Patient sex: M
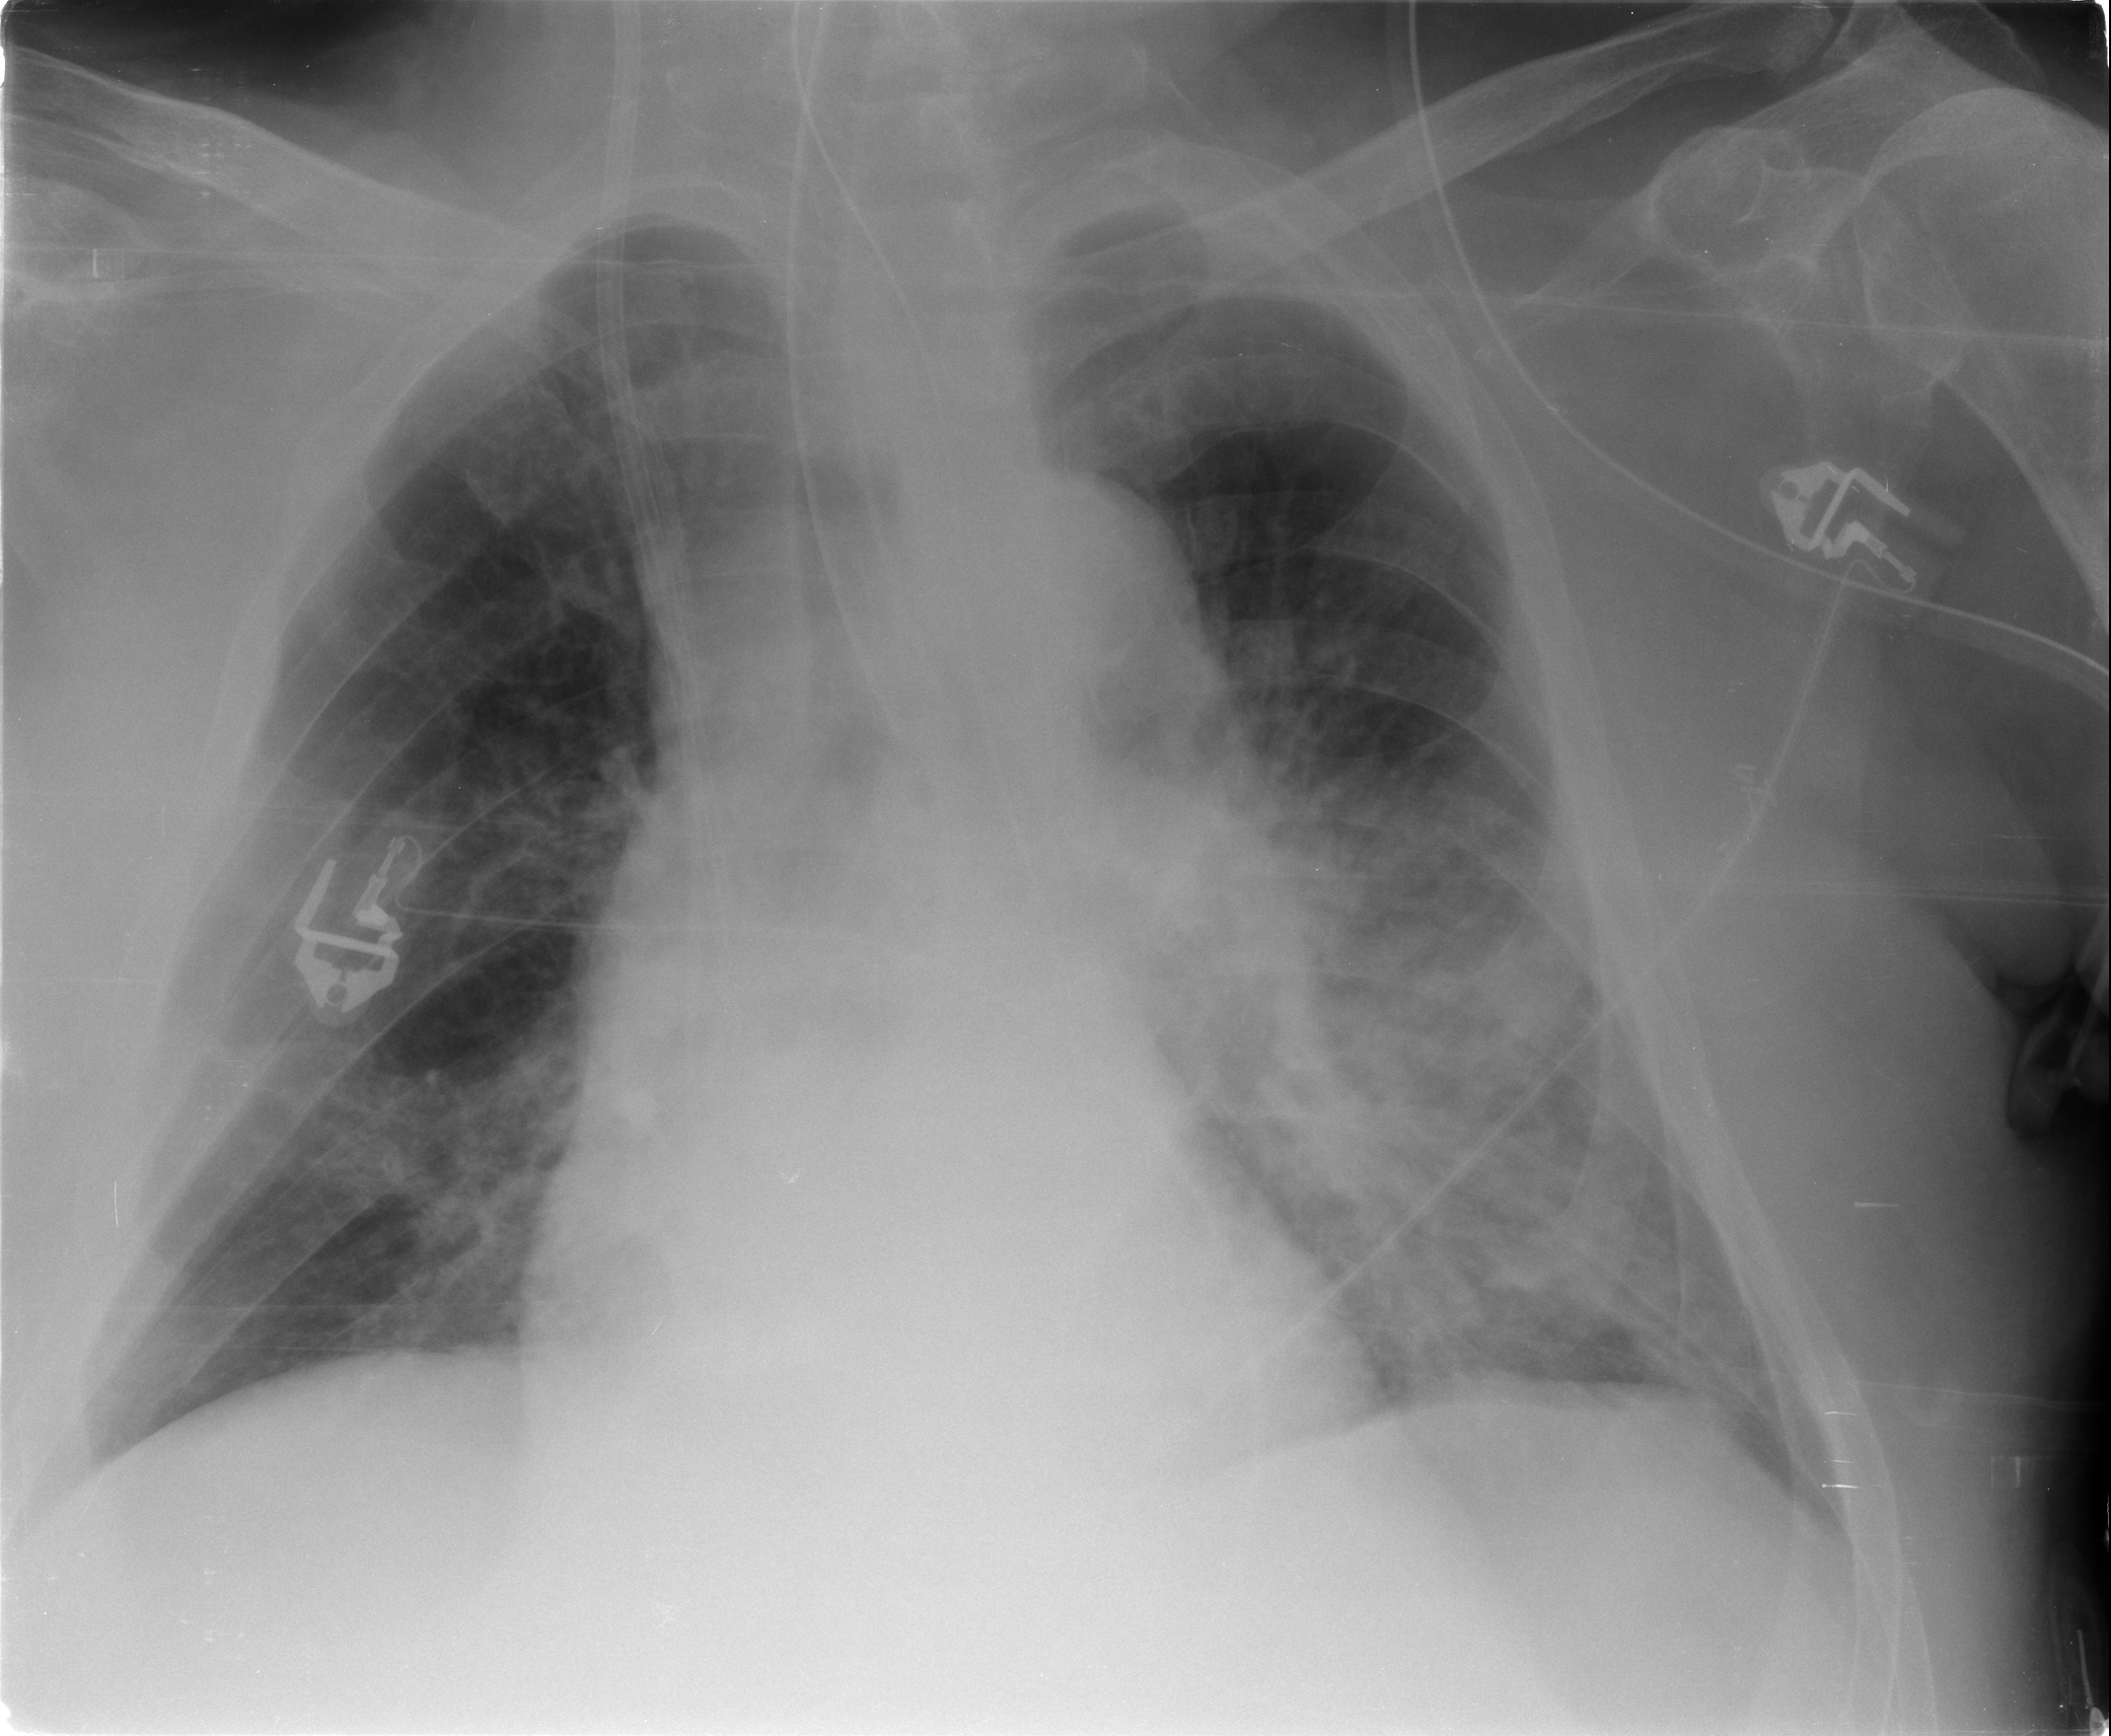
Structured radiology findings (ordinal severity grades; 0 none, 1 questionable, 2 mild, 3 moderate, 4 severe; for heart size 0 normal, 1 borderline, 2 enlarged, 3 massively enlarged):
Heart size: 1
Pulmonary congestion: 2
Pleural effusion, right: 0
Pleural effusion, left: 0
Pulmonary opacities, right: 2
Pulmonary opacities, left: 3
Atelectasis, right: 2
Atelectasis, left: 2